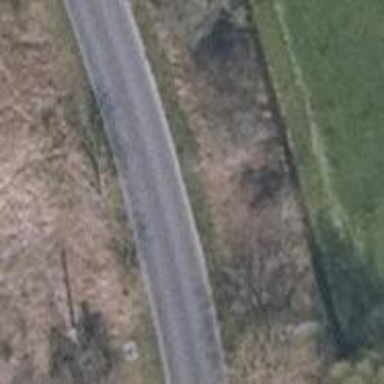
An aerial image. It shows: Tertiary road.